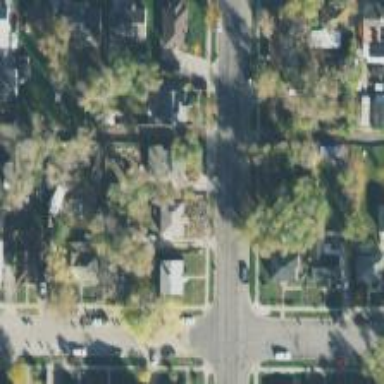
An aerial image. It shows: Alleyway designated as service road.